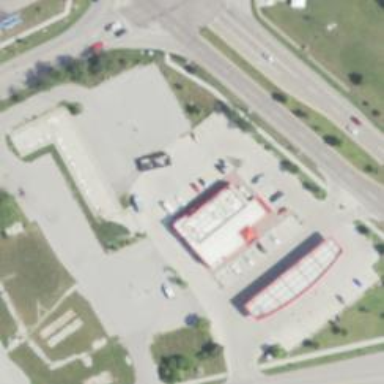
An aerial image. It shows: Convenience shop.